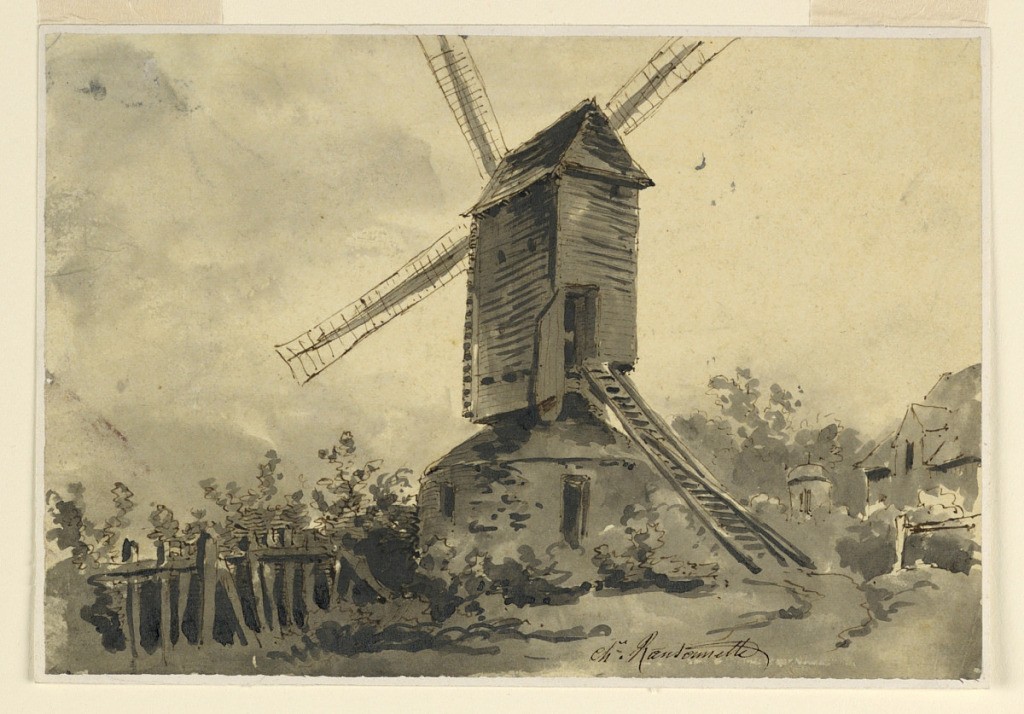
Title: A Windmill
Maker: Charles Nicolas Ransonnette, French, 1793 - 1877
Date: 1793–1877
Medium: Pen and ink, brush and gray and brown watercolor, brush and Chinese black on tissue paper
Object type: Drawing
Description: Obliquely shown from the backside. A railing is at left, houses are shown at right. The signature Ches Ransonnette is written below at right.